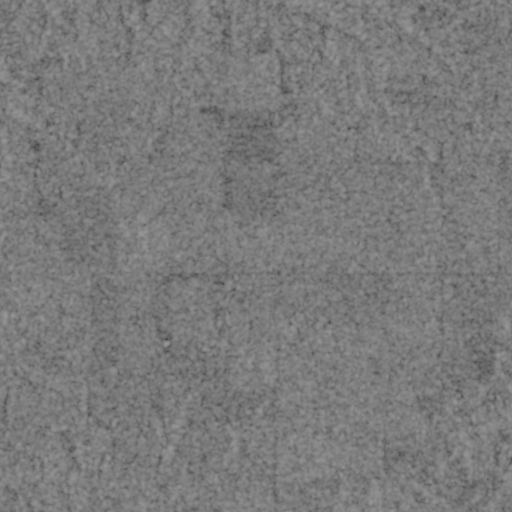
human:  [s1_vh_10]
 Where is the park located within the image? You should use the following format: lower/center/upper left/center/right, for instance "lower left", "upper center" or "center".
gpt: The park is located in the lower center of the image.
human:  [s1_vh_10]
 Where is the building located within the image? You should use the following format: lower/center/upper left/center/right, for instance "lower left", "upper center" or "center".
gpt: The building is located in the center of the image.
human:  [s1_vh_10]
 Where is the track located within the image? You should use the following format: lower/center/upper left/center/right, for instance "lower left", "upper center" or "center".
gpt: There is no track in the image.

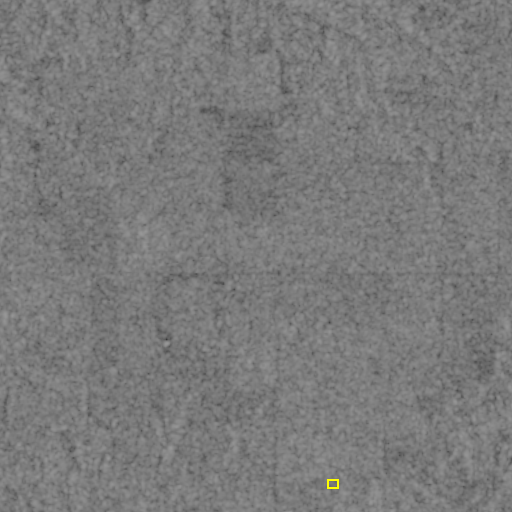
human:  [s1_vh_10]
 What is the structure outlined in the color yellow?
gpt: The structure outlined in yellow is a park.
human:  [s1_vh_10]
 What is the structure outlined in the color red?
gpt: There is no red outline.